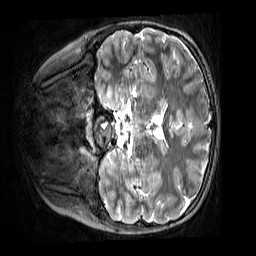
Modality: T2w
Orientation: coronal
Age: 11
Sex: male
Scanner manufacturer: siemens
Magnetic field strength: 3 T
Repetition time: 3.2 s
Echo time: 0.408 s